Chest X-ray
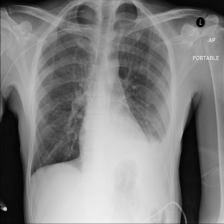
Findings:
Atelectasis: negative
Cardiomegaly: negative
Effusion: negative
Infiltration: negative
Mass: negative
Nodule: negative
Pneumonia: negative
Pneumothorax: negative
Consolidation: negative
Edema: negative
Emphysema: negative
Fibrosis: negative
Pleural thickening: negative
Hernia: negative